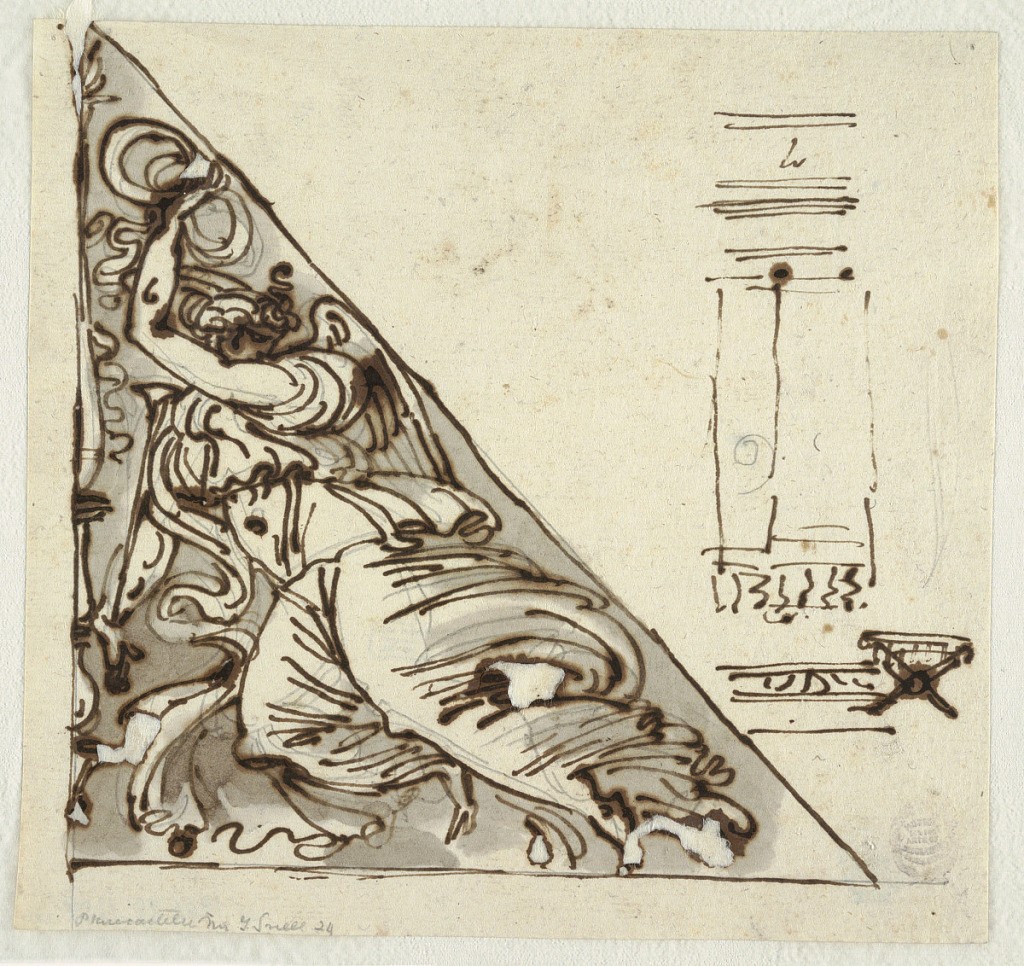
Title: Sketch of Victory holding Bowknot and Trumpet; sketches of Wall Section and Stool
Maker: Felice Giani, Italian, 1758–1823
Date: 1812
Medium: Pen and dark brown ink, brush and gray-brown wash over black chalk on laid paper
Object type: Drawing
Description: On left side, inclosed in right triangle, figure of Victory raises bowknot with left hand while carrying trumpet in lowered right hand. At right, detail of a wall section with tiny sketch of stool.